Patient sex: M
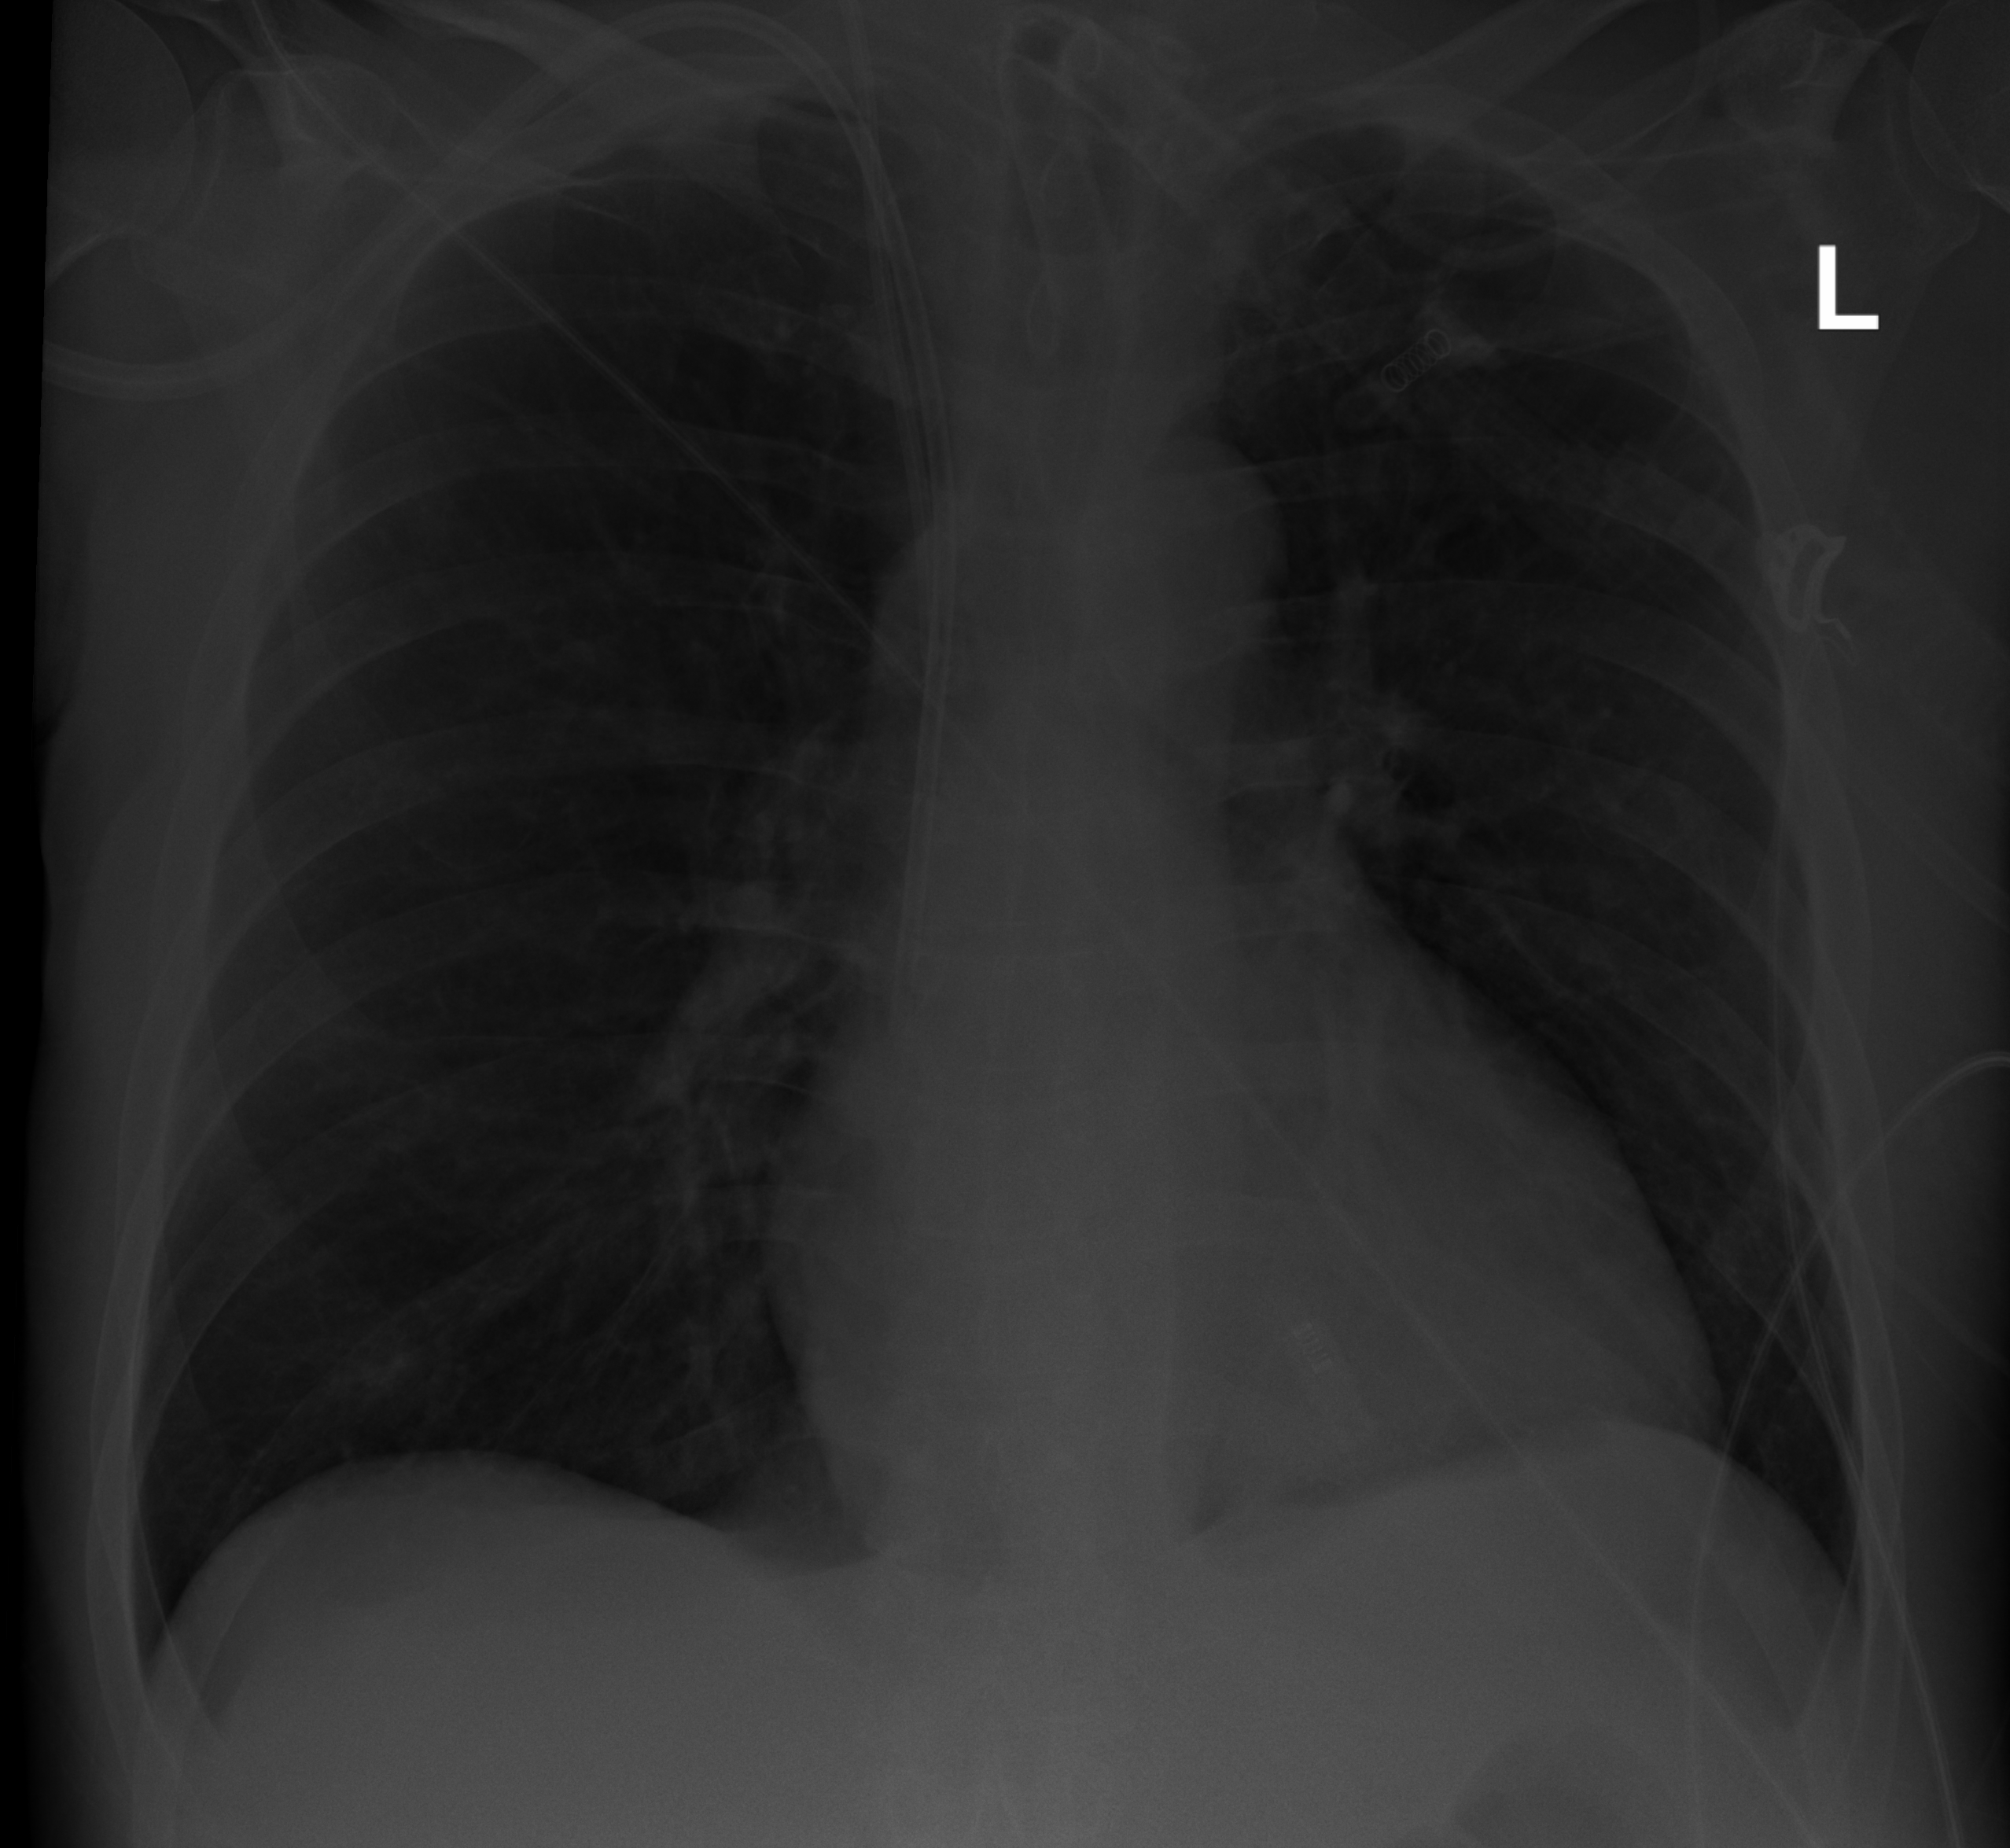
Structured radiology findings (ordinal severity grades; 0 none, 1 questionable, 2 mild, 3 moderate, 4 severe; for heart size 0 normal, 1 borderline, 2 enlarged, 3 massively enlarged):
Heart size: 2
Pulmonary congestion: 0
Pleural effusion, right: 0
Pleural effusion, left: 0
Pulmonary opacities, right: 1
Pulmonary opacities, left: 0
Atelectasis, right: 0
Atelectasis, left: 0